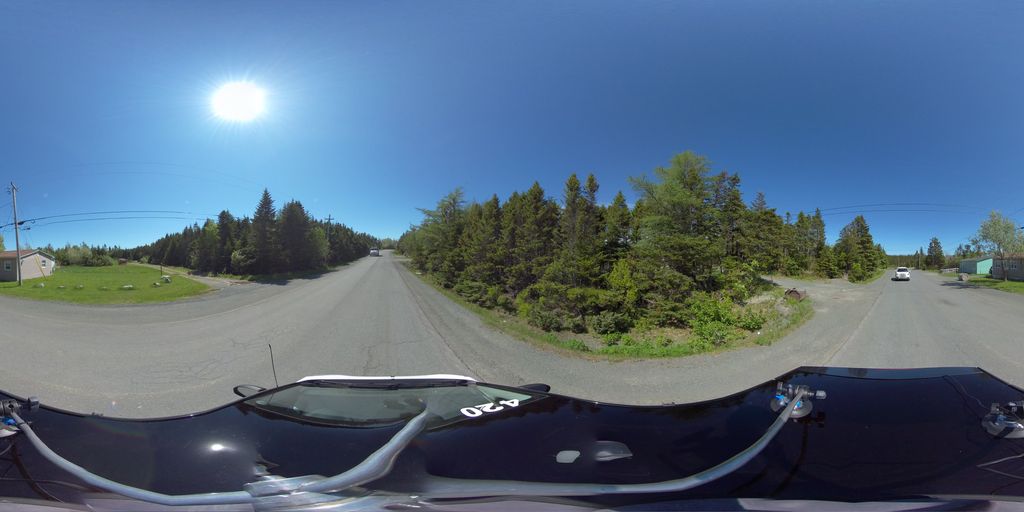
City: st_johns